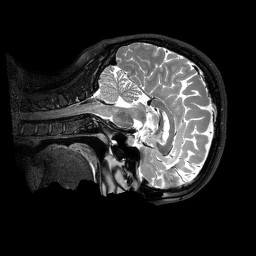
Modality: T2w
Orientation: sagittal